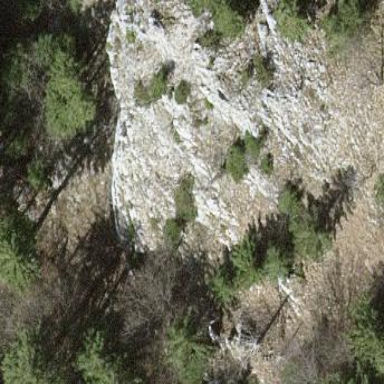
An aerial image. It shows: Landscape of bare rock.